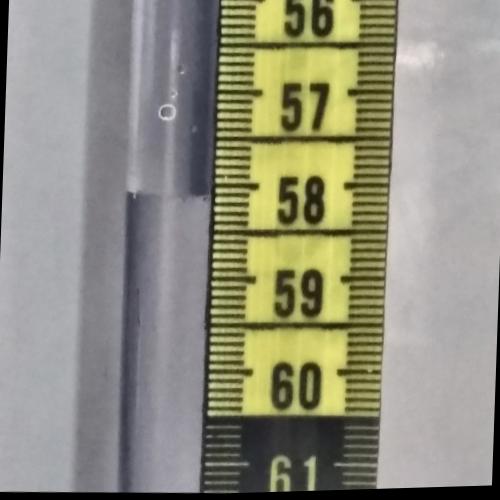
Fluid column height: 58.1 cm